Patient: sex M, age 49
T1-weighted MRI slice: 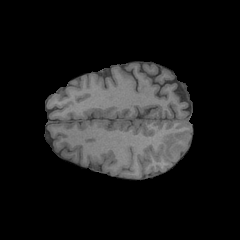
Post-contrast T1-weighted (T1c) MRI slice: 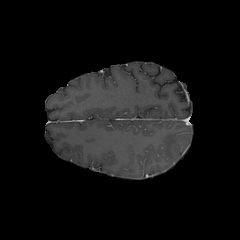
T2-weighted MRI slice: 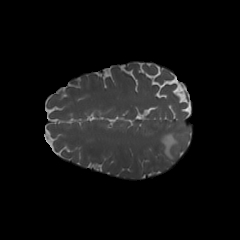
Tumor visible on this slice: yes
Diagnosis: Glioblastoma, IDH-wildtype
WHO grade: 4